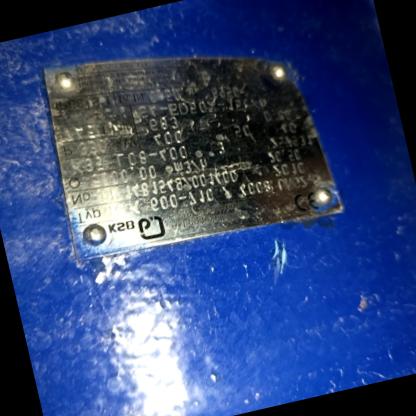
Klasa: tabliczka-znamionowa